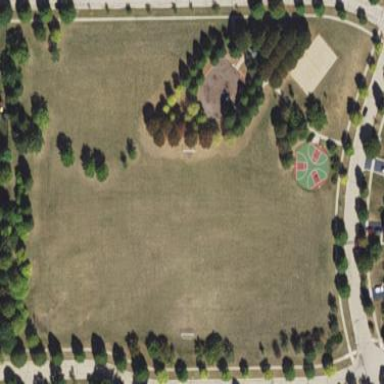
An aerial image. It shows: Park.